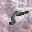
Label: 5